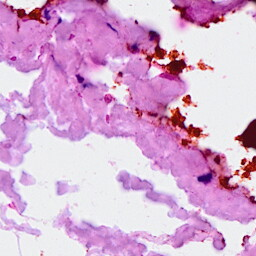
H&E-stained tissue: Breast